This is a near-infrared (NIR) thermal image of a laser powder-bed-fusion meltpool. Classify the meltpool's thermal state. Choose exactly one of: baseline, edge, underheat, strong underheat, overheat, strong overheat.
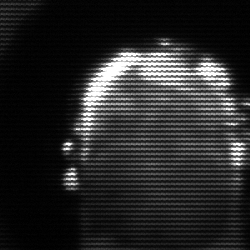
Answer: baseline